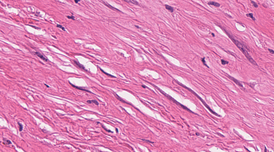
Tumor epithelial tissue: no
Tumor-associated stroma tissue: yes
Normal tissue: no